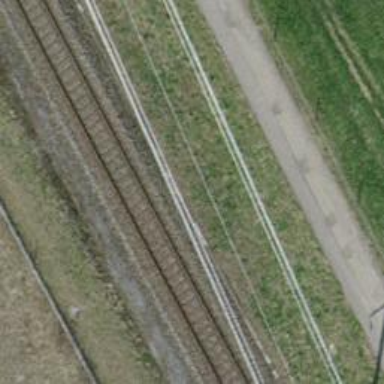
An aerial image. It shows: Single railway track with electrification through contact line.